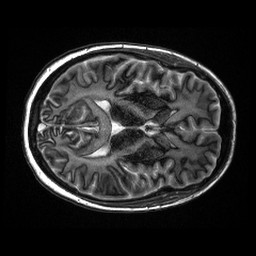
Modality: MP2RAGE
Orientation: axial
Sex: female
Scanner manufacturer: siemens
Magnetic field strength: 3 T
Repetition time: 5 s
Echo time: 0.00355 s